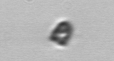
Label: Pyramimonas